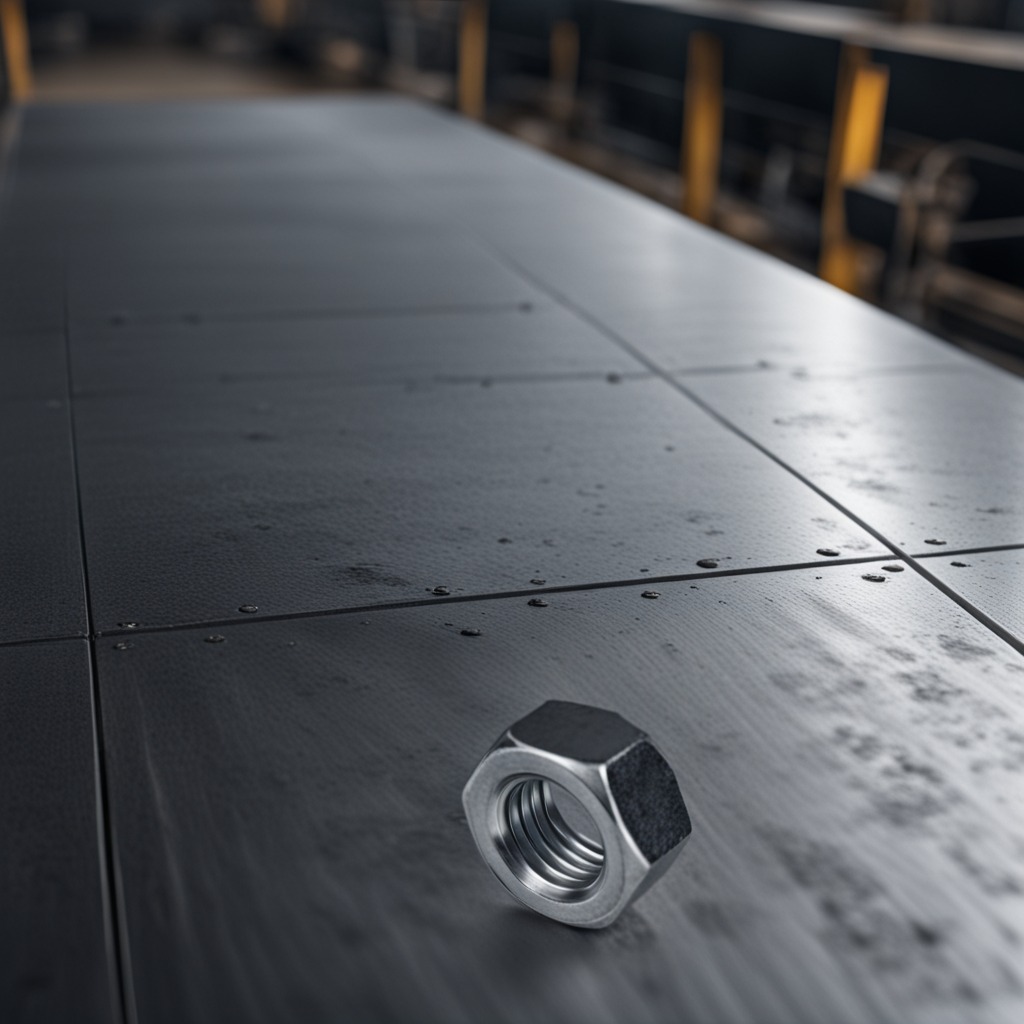
A metal nut lies on a cold steel table in a mining workshop.